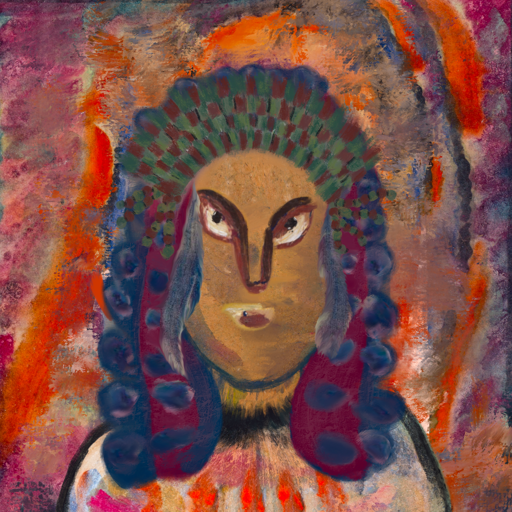
Background: Experience, Head And Neck Front: In_The_Sun, Face Front: After_Raid, Bust: Childish, Hair Front: Hill_Girl, Head Accessory: After_Raid_Crown, Second Necklace: Blank, Necklace: Blank, Baby: Blank